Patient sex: M
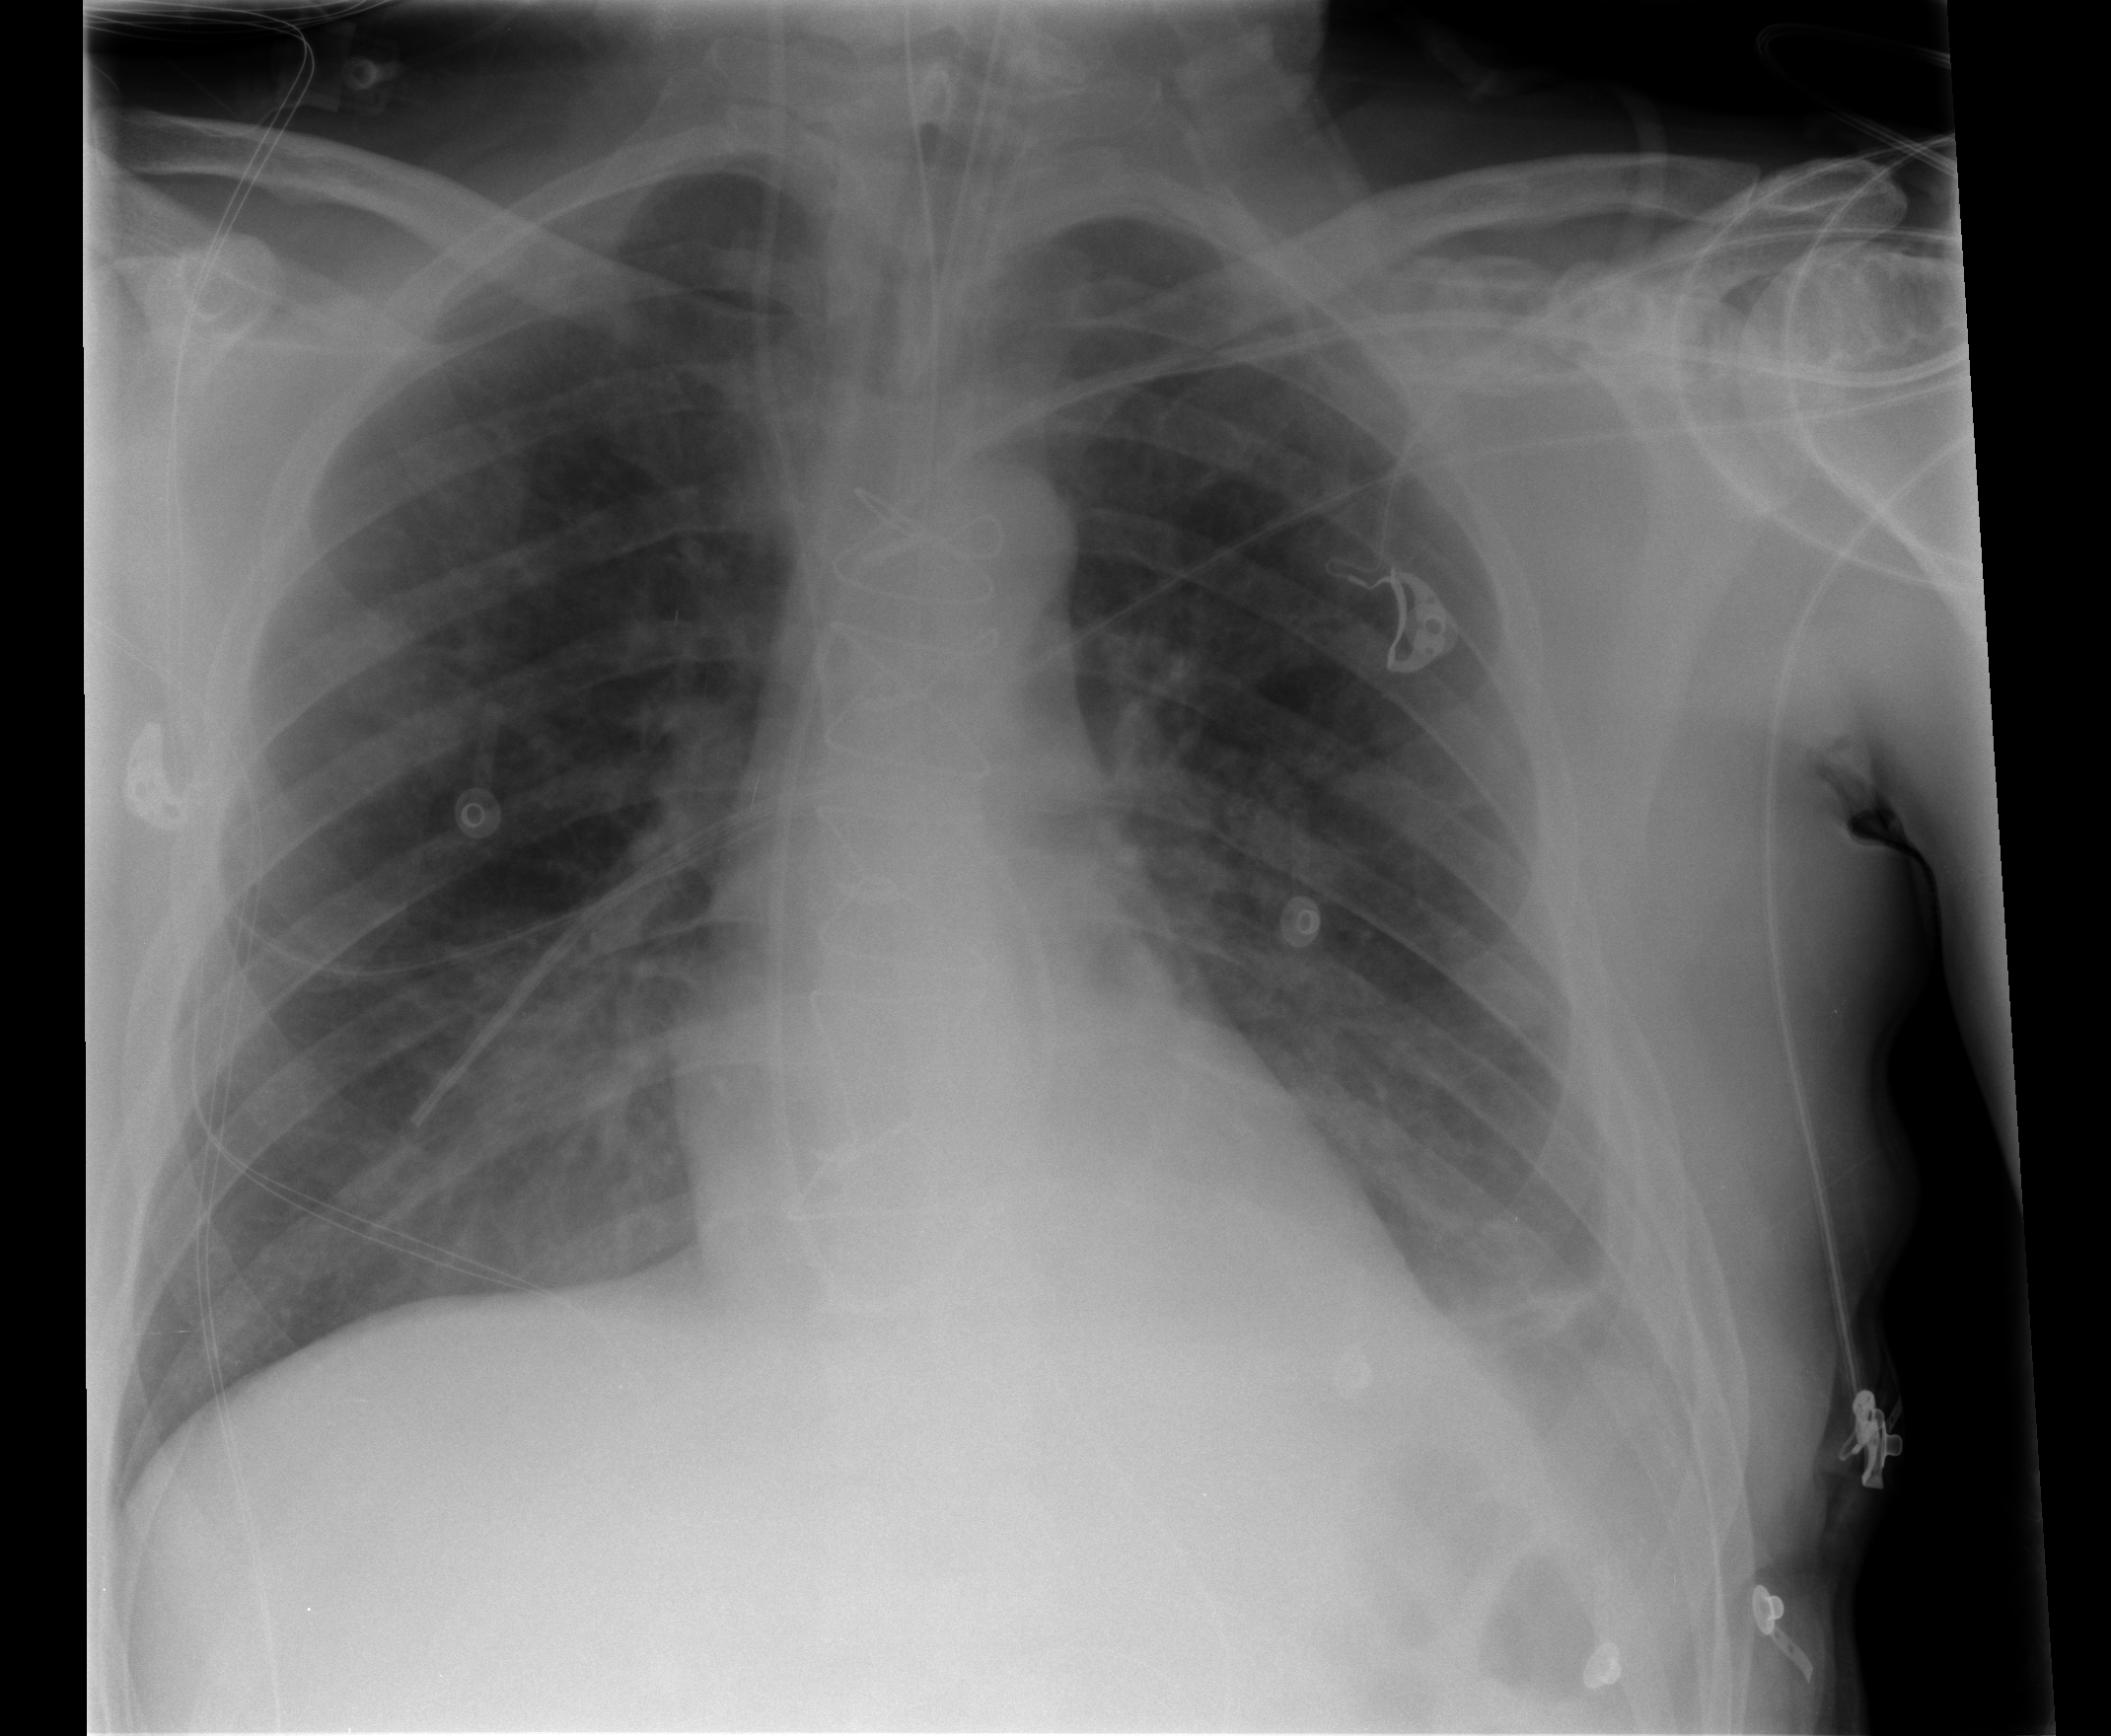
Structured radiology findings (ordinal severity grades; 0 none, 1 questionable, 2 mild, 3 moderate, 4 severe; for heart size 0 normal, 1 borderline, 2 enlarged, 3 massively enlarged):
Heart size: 0
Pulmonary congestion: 0
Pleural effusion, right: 0
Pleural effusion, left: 2
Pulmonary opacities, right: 0
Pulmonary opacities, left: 1
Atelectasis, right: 0
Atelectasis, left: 0